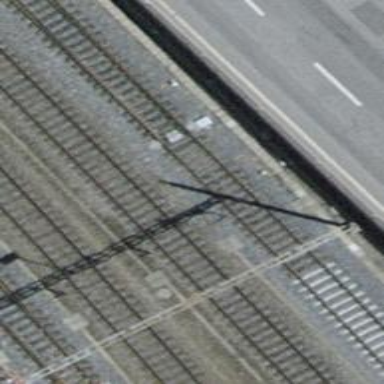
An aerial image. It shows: Railway switch.